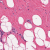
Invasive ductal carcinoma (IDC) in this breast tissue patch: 0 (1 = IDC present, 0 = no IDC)